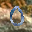
Label: 0